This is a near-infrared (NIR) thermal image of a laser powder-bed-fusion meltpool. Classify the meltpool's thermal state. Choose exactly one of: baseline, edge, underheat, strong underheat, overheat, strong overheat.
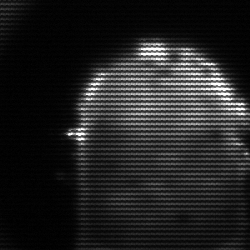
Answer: baseline